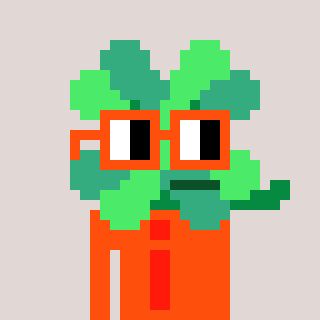
a pixel art character with square orange glasses, a clover-shaped head and a orange-colored body on a warm background